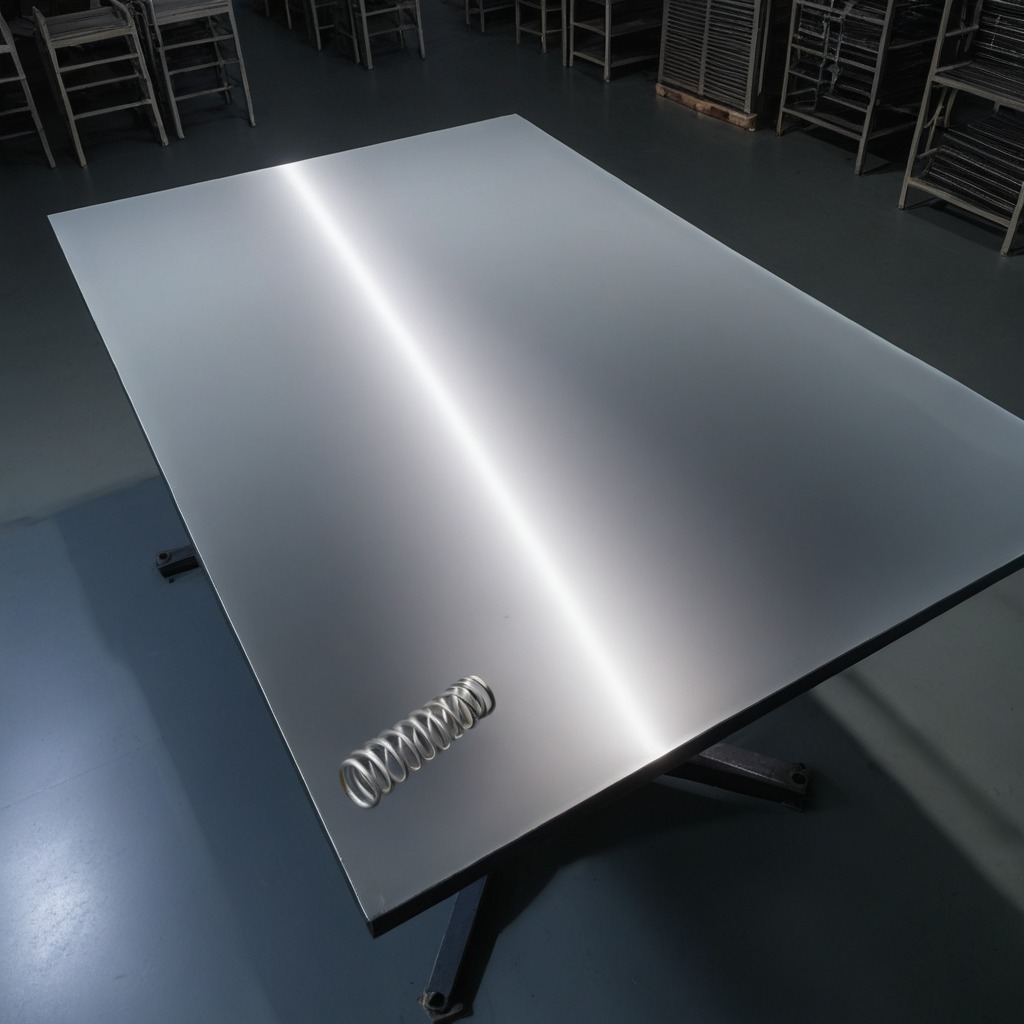
A coiled metal spring is lying on a clean empty table in a basement in the evening.